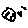
Label: moon